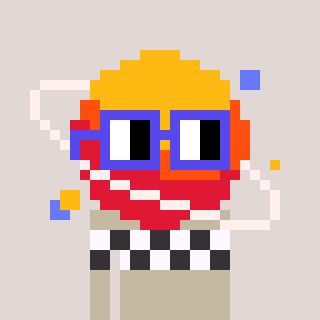
a pixel art character with square blue glasses, a saturn-shaped head and a bege-colored body on a warm background